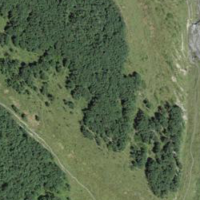
EUNIS habitat code: 32
Species observed at this site:
Saxifraga rotundifolia